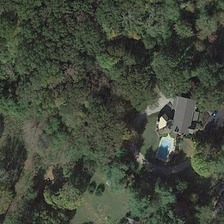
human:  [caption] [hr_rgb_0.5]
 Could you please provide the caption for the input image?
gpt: a building with a swimming pool is surrounded by many green trees .

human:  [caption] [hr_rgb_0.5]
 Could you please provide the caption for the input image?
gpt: a building with a swimming pool is surrounded by many green trees .

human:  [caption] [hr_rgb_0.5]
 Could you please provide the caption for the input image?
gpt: a building with a swimming pool is surrounded by many green trees .

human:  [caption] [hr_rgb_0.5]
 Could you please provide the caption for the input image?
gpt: a building with a swimming pool is surrounded by many green trees .

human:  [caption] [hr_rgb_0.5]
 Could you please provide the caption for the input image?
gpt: a building with a swimming pool is surrounded by many green trees .